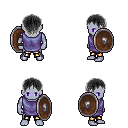
a pixel art fantasy rpg character, male body template, dark elf, purple skin, chain tabard jacket, gold greaves, gray plain hairstyle, shield, four views (front, back, left, right), 2x2 character sprite sheet, small pixel art, hard edges, no anti-aliasing